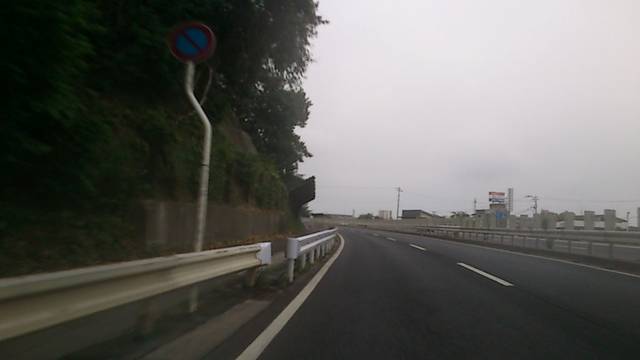
Region: Japan
Coordinates: 38.256, 140.356